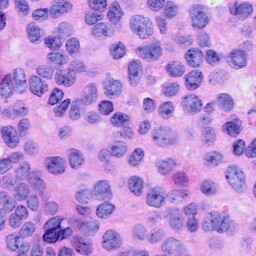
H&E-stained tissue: Breast